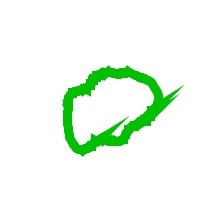
Shape: circle